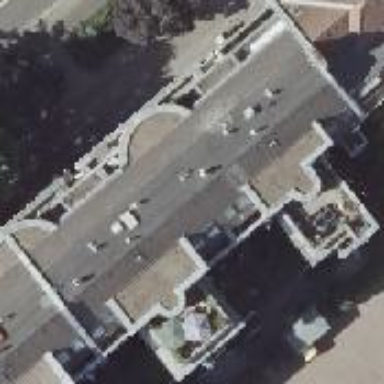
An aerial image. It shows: Residential building.